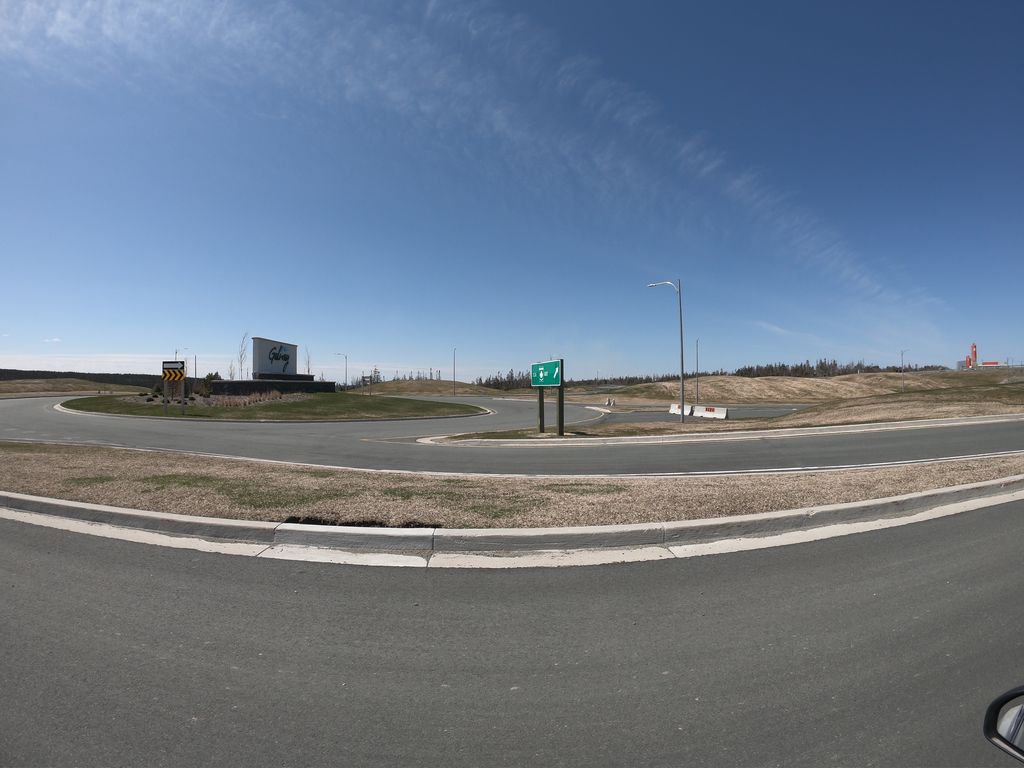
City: st_johns